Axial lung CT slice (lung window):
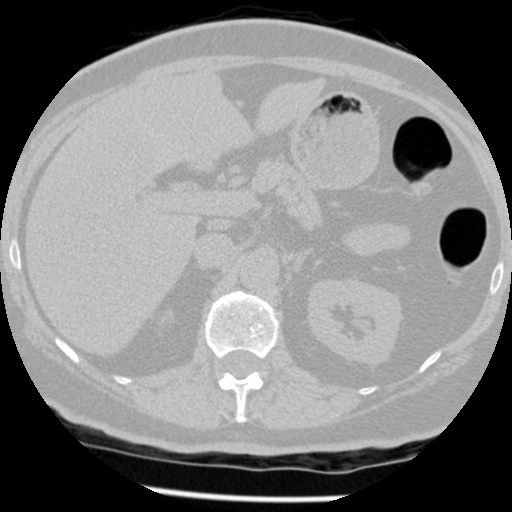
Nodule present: no